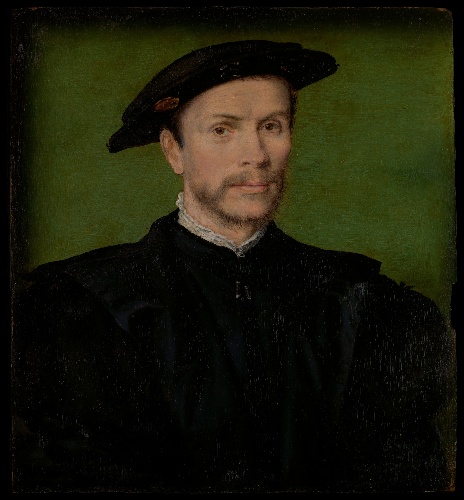
Title: Portrait of a Bearded Man in Black
Artist: Corneille de Lyon
Artist bio: Netherlandish, The Hague, active by 1533–died 1575 Lyons
Object type: Painting
Classification: Paintings
Medium: Oil on wood
Dimensions: 6 3/4 x 6 1/4 in. (17.1 x 15.9 cm)
Department: European Paintings
Credit line: Bequest of George D. Pratt, 1935
Accession year: 1978
Repository: Metropolitan Museum of Art, New York, NY
Tags: Men|Portraits